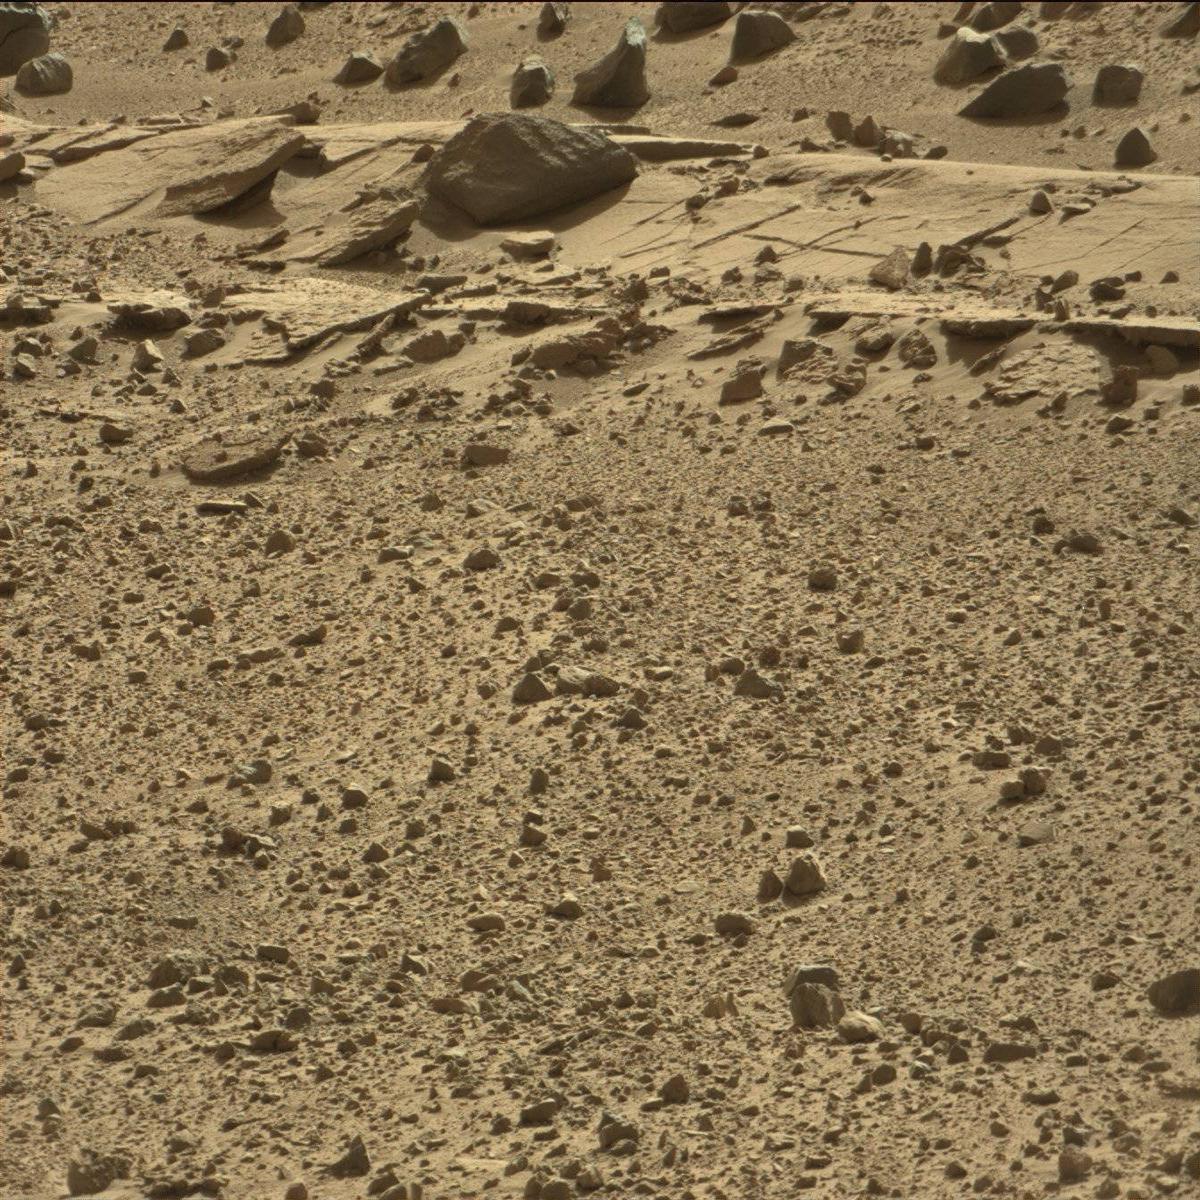
Terrain classes present: Bedrock, Rock, Sand / Soil